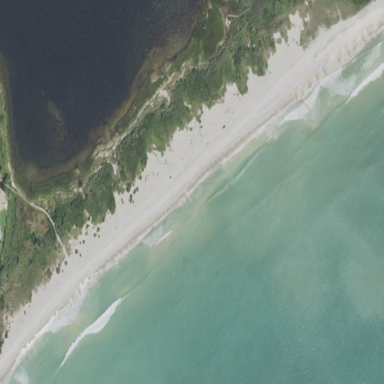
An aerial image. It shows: Beautiful beach with natural surroundings.